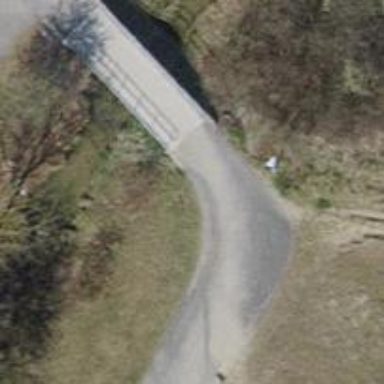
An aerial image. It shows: Concrete path with cycle track.